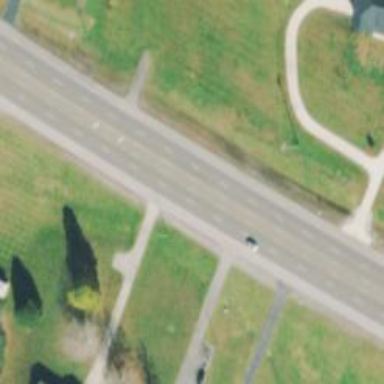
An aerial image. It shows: Primary highway.